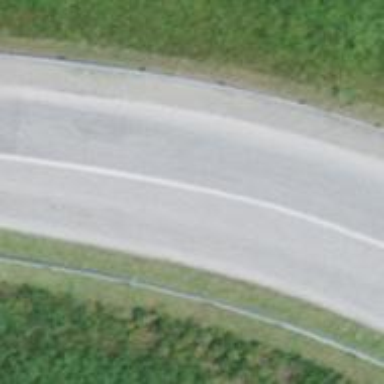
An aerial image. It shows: Embankment along unclassified road.